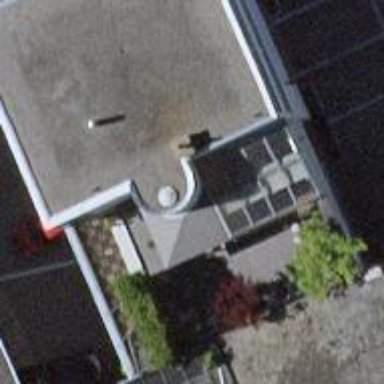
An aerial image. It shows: View of roof of building.